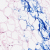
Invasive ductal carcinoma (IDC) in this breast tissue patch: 0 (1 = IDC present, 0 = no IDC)